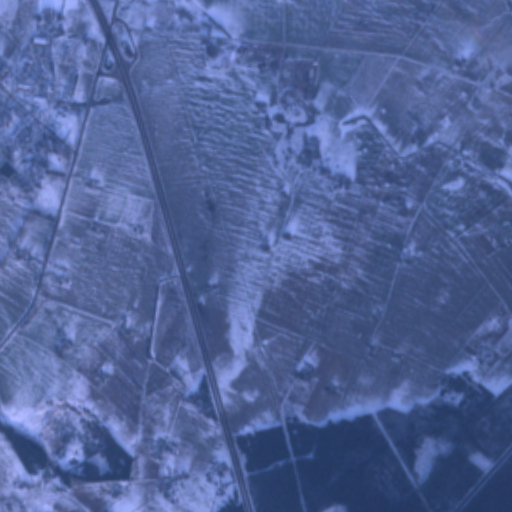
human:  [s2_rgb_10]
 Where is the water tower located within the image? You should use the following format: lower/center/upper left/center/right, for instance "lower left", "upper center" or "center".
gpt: The water tower is located in the upper left of the image.
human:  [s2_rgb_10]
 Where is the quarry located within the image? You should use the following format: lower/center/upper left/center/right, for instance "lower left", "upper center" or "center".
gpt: There is no quarry in the image.